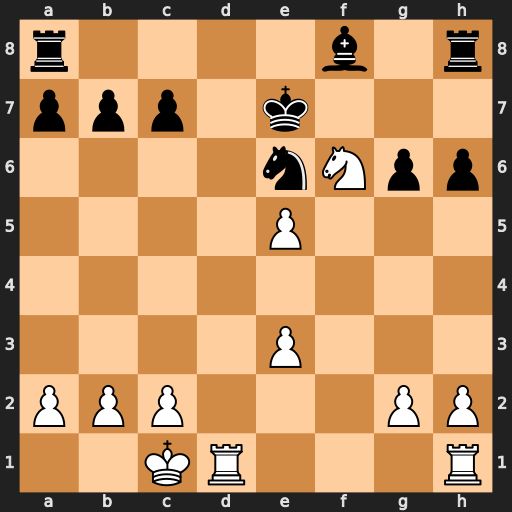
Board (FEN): r4b1r/ppp1k3/4nNpp/4P3/8/4P3/PPP3PP/2KR3R
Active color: w
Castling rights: -
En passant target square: -
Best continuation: Rd7#